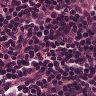
Metastatic tissue present: no